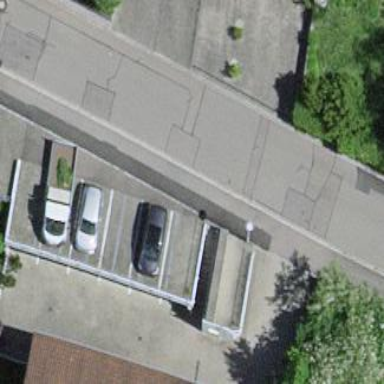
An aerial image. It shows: Group of garages.